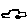
Label: car